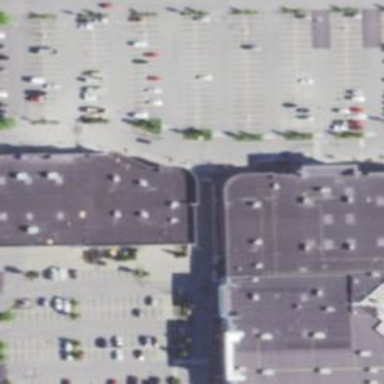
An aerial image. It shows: Retail building.